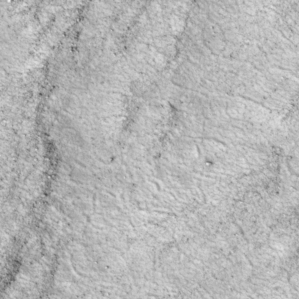
Label: non_frost